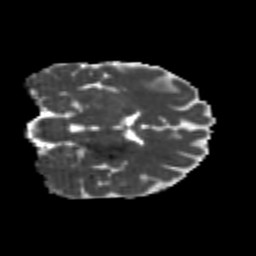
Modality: MD
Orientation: coronal
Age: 25
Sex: male
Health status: healthy
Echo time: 0.074 s